Question: I created a view that is categorized, in that view it is displaying the Categorized Twisties without documents under it. Basically it should really not display the document so the twistie must not be displayed too, it is working fine for other items but for a specific one it is displaying. What are the possible causes of this problem? I've been trying to debug and play with it but the codes is working fine and it really should not display.. I would appreciate help.. I know it's simple but I don't know how to solve it sorry, it's consuming too much of my time.. so I asked it here..
Sample

Thanks a lot guys
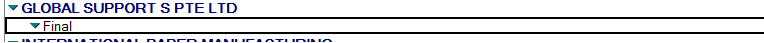
Answer: This is a view property called "Don't show empty categories". You find it on the third tab of the view properties in the section "Rows".